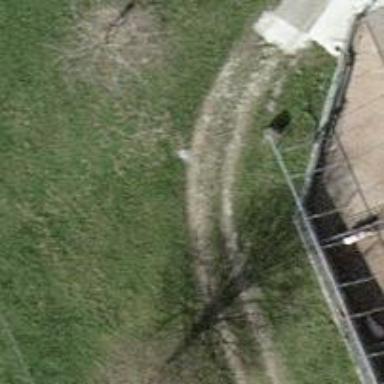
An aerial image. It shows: Asphalt track with grade 2 track type.